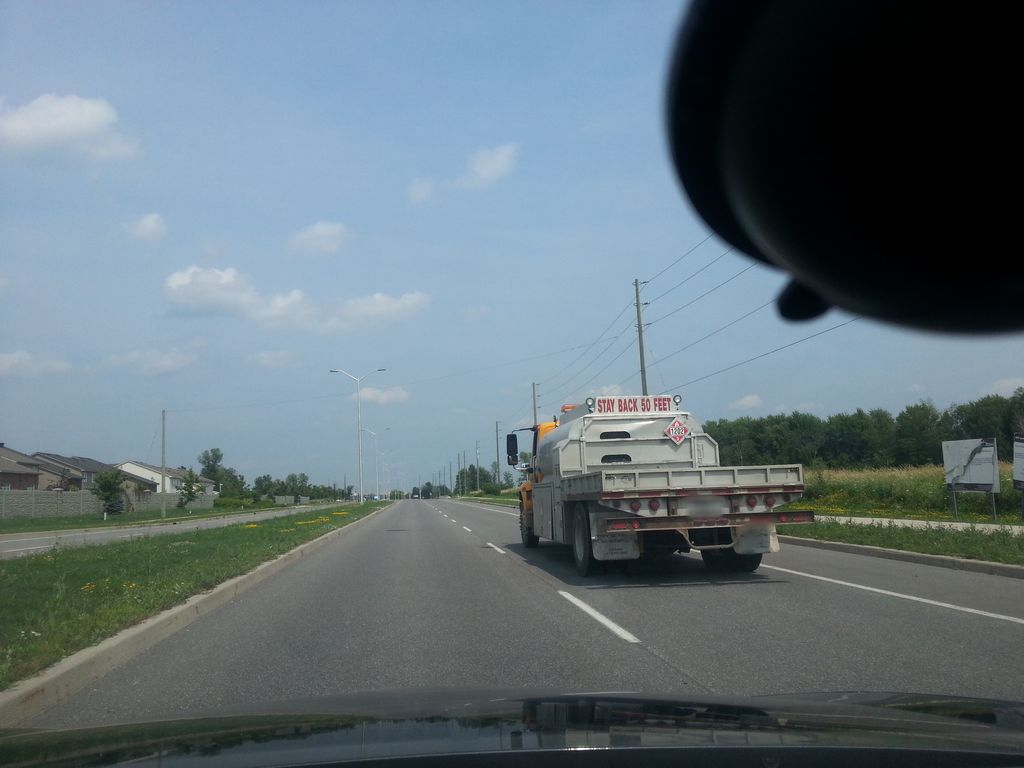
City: ottawa-gatineau